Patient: sex F, age 49
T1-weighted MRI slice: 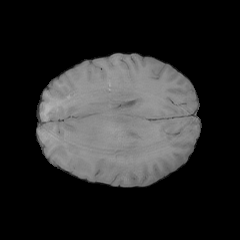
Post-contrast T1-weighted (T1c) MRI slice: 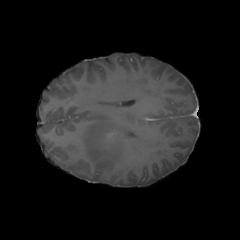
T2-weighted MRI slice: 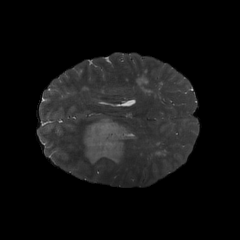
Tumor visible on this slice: yes
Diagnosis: Glioblastoma, IDH-wildtype
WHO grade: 4